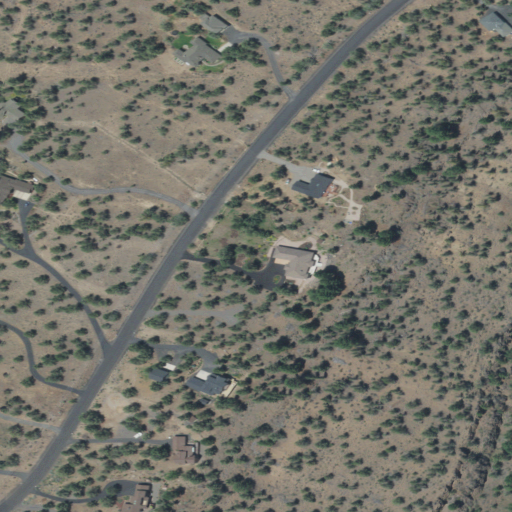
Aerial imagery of cliff(s) in Oregon named Whychus Creek Rim containing shrub, low intensity development, open development, and barren land